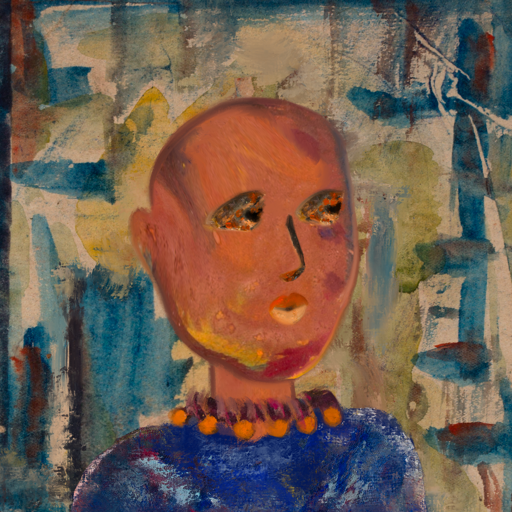
Background: Orphan, Head And Neck Side: Mother_And_Son_Son, Face Side: Gypsy_Queen, Bust: Irani, Hair Side: Blank, Head Accessory: Blank, Second Necklace: Blank, Necklace: Doll, Baby: Blank